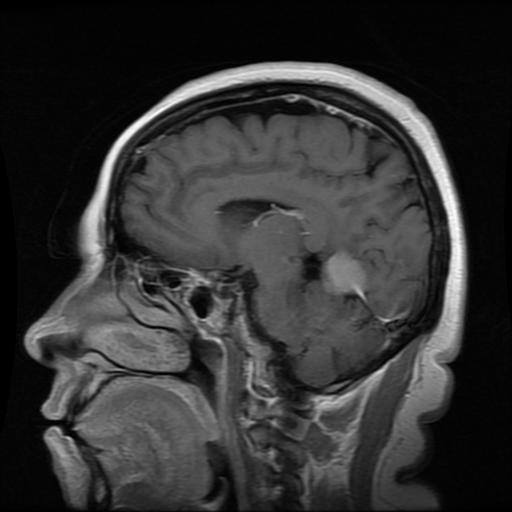
Label: meningioma